Field crop: maize
Growth stage: 1
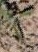
Species: atriplex